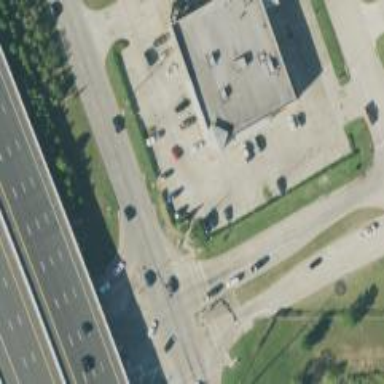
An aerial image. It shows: Secondary road with frontage road.